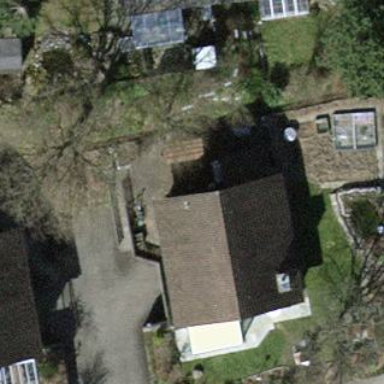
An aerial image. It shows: Detached building with gabled roof.